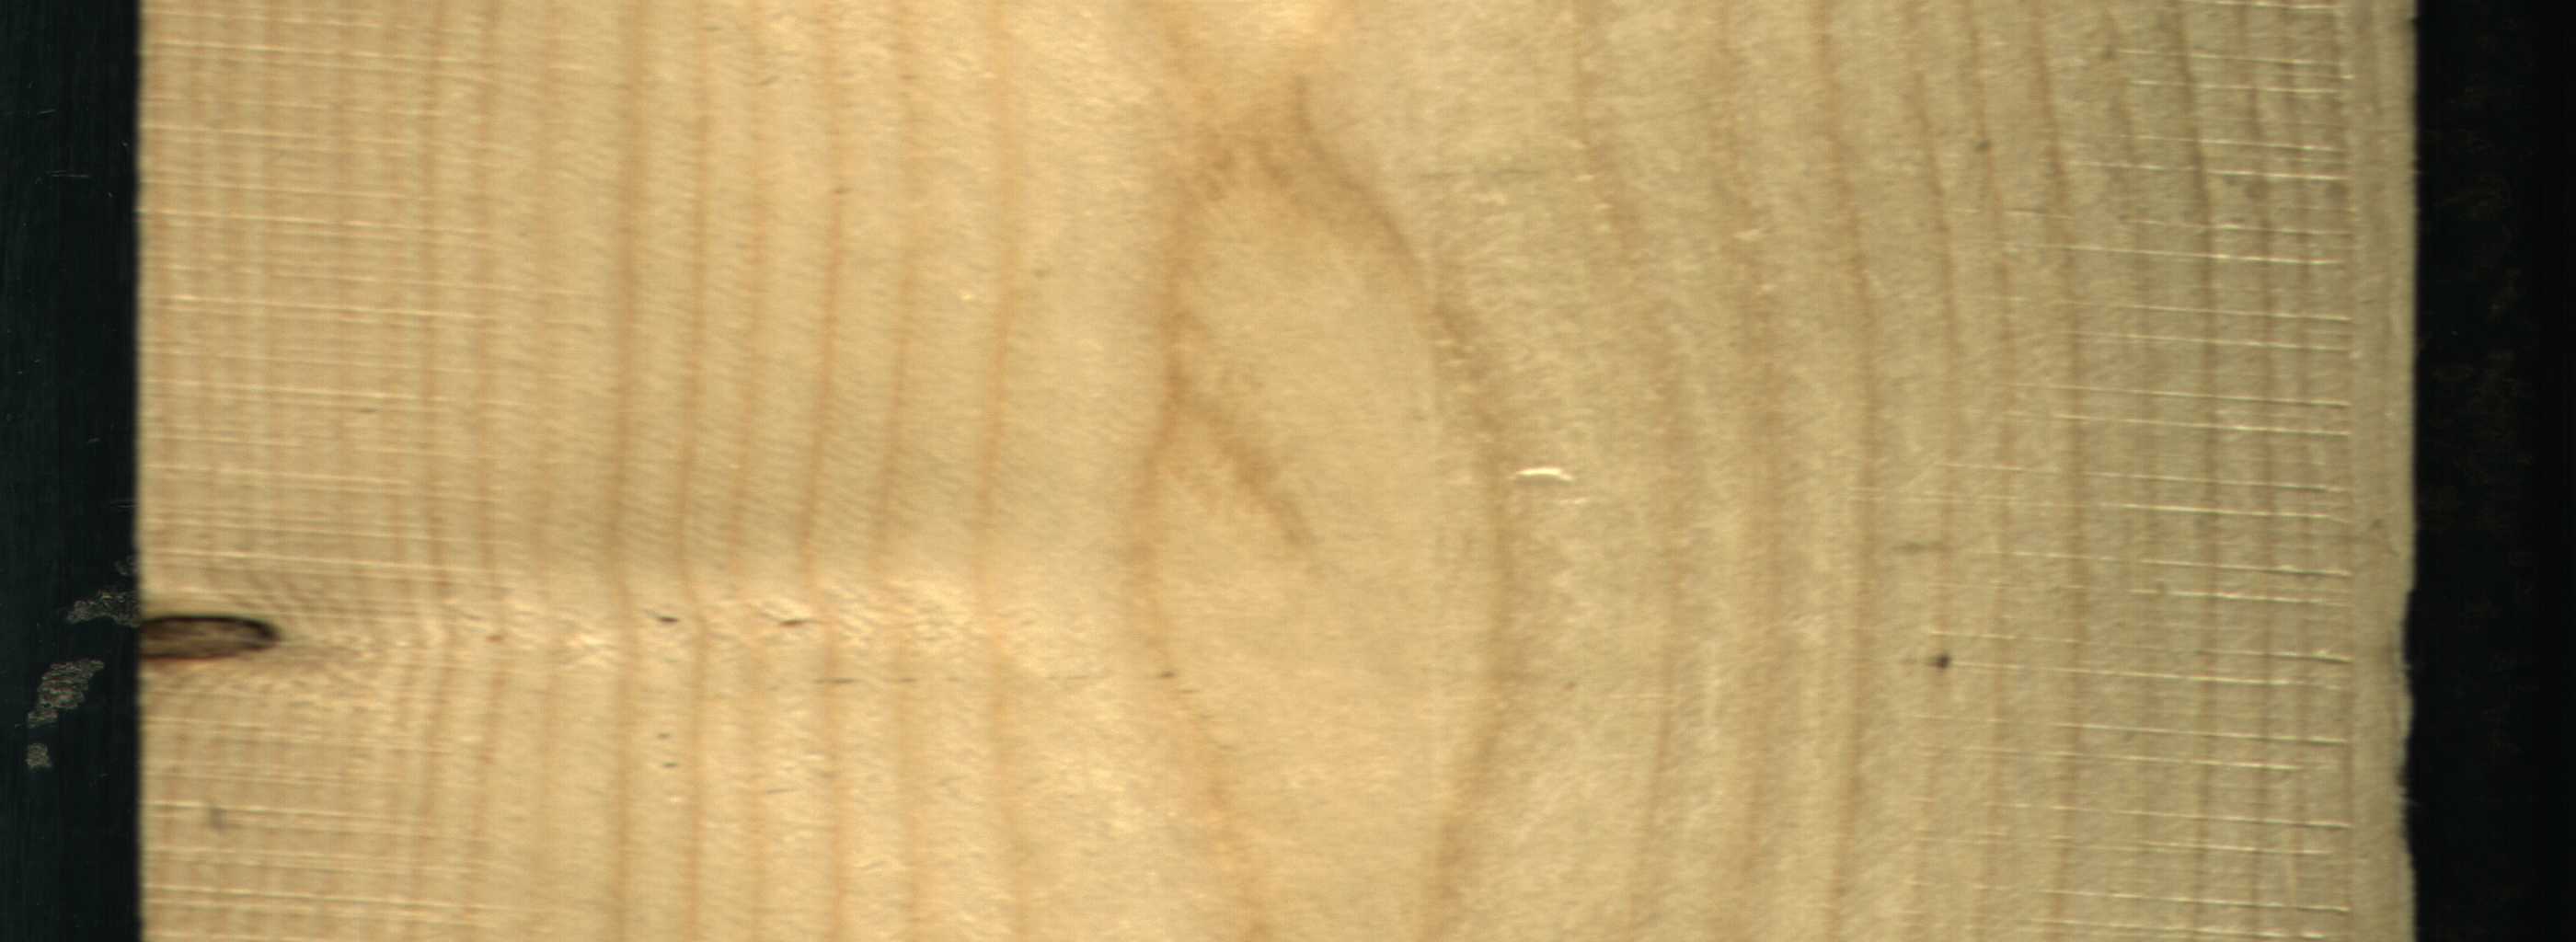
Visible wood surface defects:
Dead_Knot